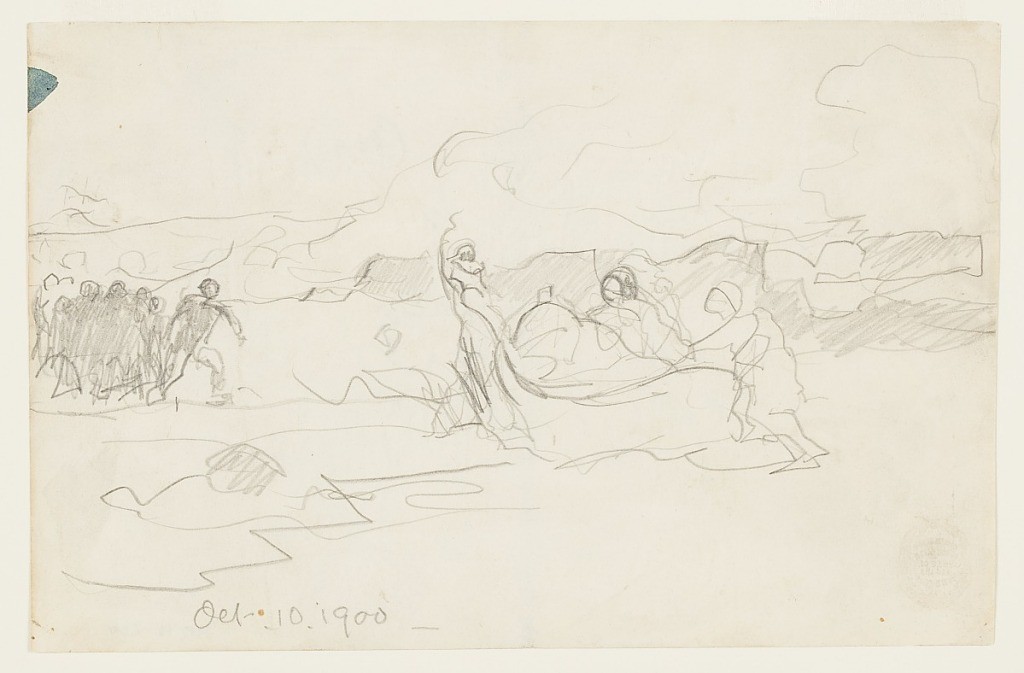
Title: Fishermen Beaching a Dory
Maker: Winslow Homer, American, 1836–1910
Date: October 10, 1900
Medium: Graphite on paper
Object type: Drawing
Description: Recto: Horizontal view of a beach, wih breakers; in center, men in oilskins beaching a dory; to the left, group of men running towards men at center.

Verso: Figure suggestive of left hand figure in "Eight Bells."